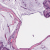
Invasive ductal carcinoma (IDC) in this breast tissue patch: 1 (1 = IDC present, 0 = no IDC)